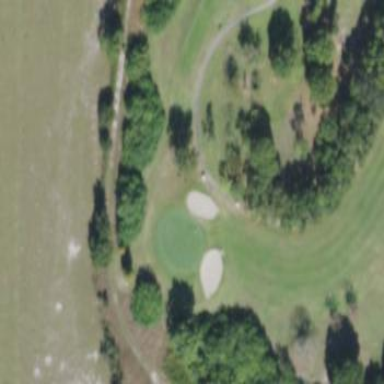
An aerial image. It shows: Golf fairway surrounded by grass.